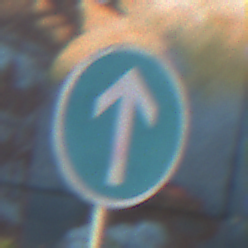
Verkehrszeichen: VorgeschriebeneFahrtrichtungGeradeaus
Umgebung: Outdoor, Urban
Tageszeit: MorningAfternoon
Wetter: PartlyCloudy
Licht: Natural
Jahreszeit: NotSpecified
Kontrast: MediumContrast